高一 · 组合几何学
与同一平面平行的两条直线 ( )
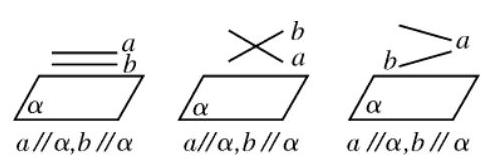
A. 平行
B. 相交
C. 异面
D. 平行或相交或异面
答案: D
解析: 如图:

故选 D.